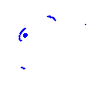
Particle: proton